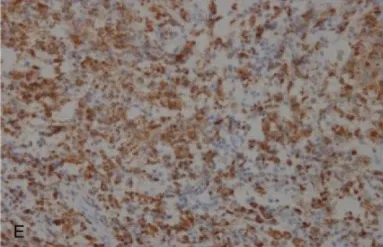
Photograph of surgical specimen. CD68.
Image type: pathology (immunostaining)